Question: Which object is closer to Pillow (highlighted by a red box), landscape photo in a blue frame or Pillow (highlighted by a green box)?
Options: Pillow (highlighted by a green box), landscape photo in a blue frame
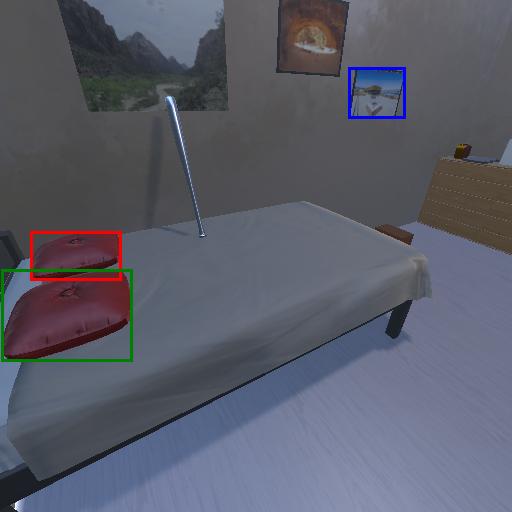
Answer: Pillow (highlighted by a green box)